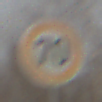
Verkehrszeichen: Geschwindigkeit70
Umgebung: Outdoor, Nature
Tageszeit: MorningAfternoon
Wetter: PartlyCloudy
Licht: Natural
Jahreszeit: Winter
Kontrast: MediumContrast